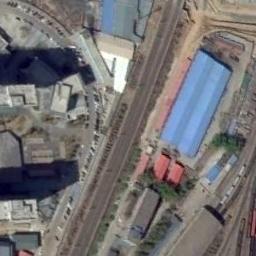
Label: railway